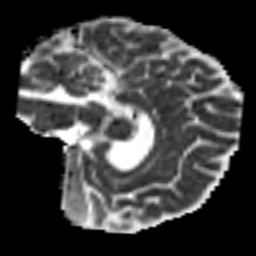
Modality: MD
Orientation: sagittal
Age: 47
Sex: female
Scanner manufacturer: siemens
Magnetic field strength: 3 T
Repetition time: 7.3 s
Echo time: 0.087 s